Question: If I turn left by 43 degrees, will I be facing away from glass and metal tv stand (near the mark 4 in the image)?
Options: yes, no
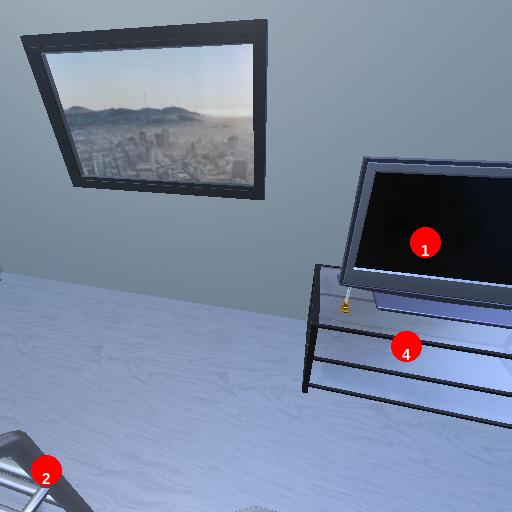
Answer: yes